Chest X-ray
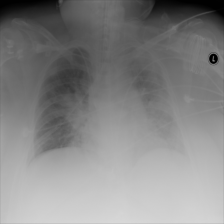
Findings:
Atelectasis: negative
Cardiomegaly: negative
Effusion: negative
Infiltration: negative
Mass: negative
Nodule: negative
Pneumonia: negative
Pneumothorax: negative
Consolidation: negative
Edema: positive
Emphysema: negative
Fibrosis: negative
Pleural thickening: negative
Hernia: negative